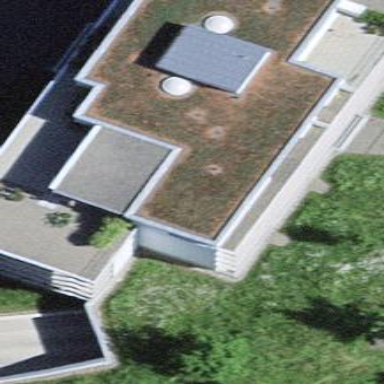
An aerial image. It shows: Apartment building with flat roof.